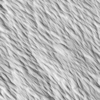
Label: not_dusty